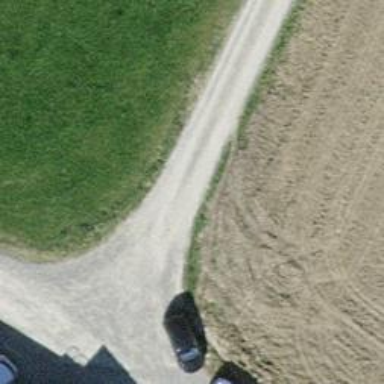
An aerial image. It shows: Track with pebblestone surface. The track type is grade2.